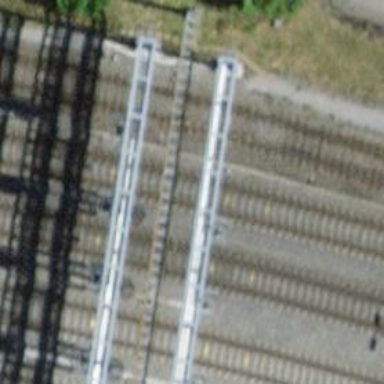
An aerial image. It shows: Railway signal.